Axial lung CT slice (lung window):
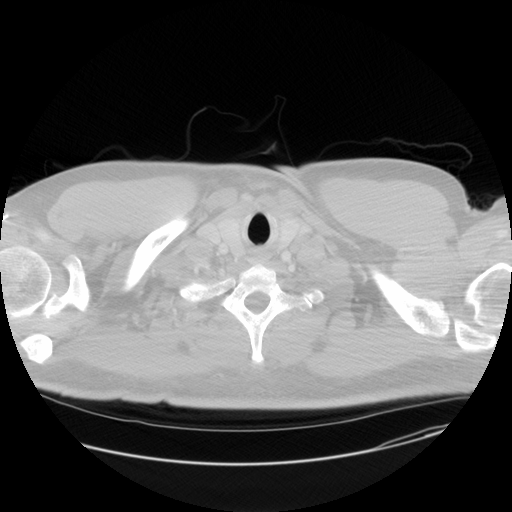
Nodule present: no